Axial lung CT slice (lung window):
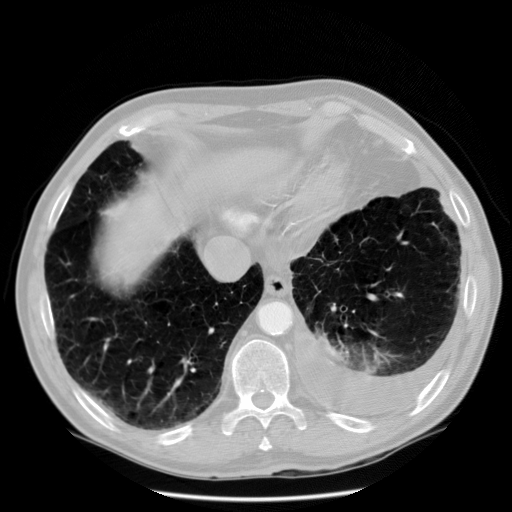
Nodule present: no